Field crop: maize
Growth stage: 2
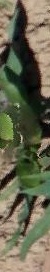
Species: maize